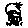
Label: cloud